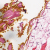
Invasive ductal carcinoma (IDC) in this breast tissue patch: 0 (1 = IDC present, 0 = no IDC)